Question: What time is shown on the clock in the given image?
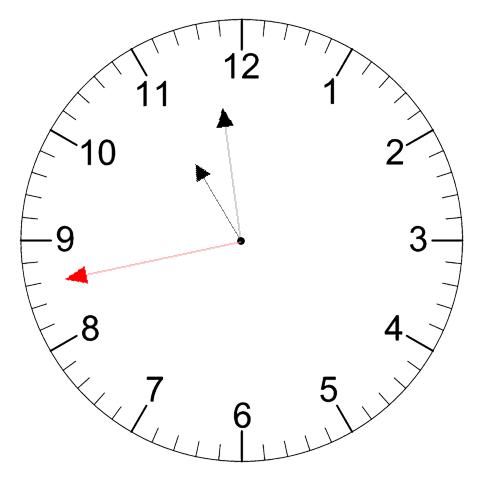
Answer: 10:58:43